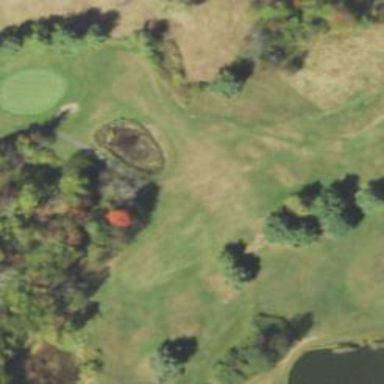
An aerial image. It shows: Golf hole.